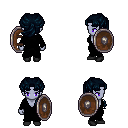
a pixel art fantasy rpg character, female body template, dark elf, purple skin, black robe, metal pants, raven princess hairstyle, black shoes, shield, four views (front, back, left, right), 2x2 character sprite sheet, small pixel art, hard edges, no anti-aliasing